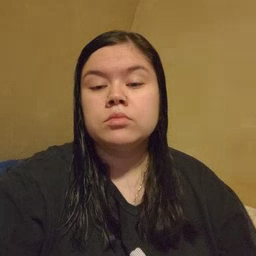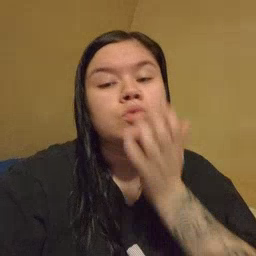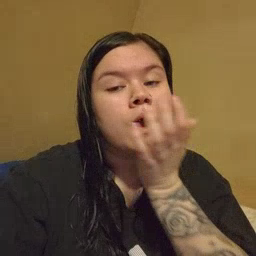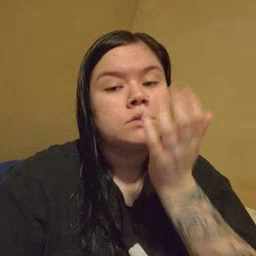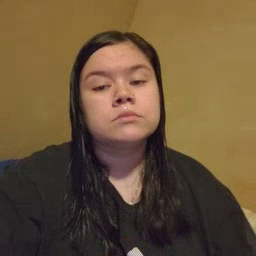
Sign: grass